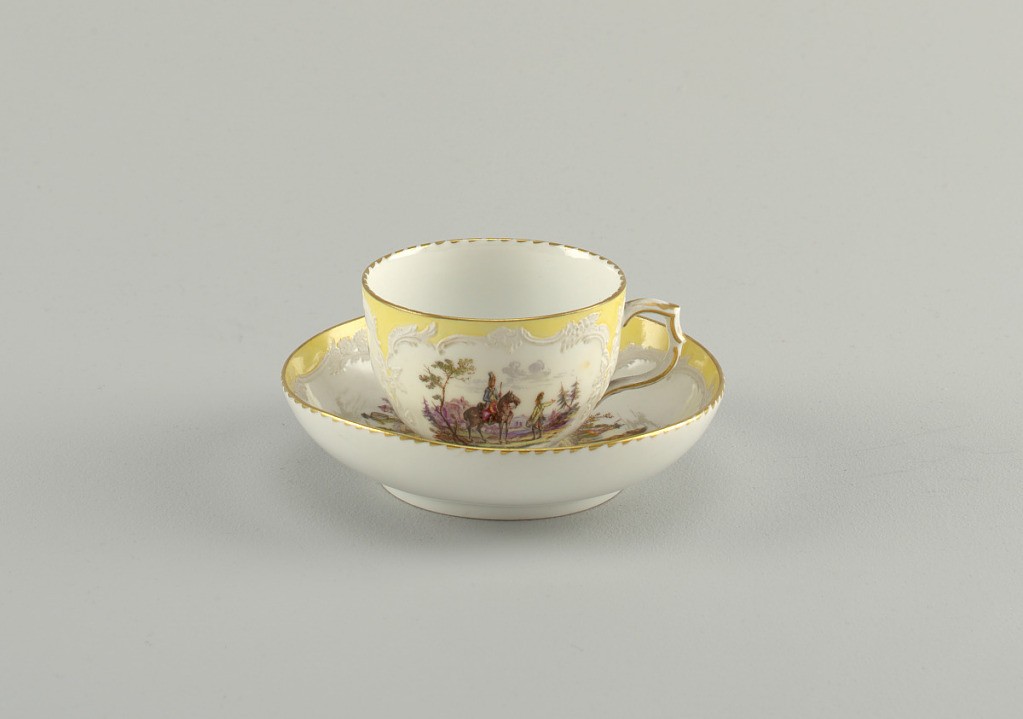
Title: Cup and Saucer with Battle Scenes (Bataillen-Malerei)
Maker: Royal Porcelain Manufactory, Berlin, German, established 1763
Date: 1870–1900
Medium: hard paste porcelain, vitreous enamel, gold
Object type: cup and saucer
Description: Curving cup. Slightly compressed in lower part. Scrolling handle. Saucer slightly curved. Decoration identical to that of 1953-17-50.